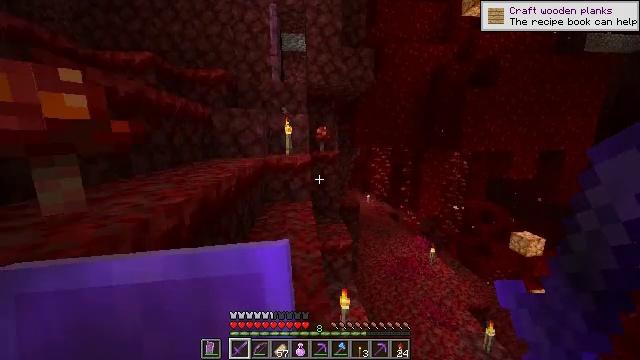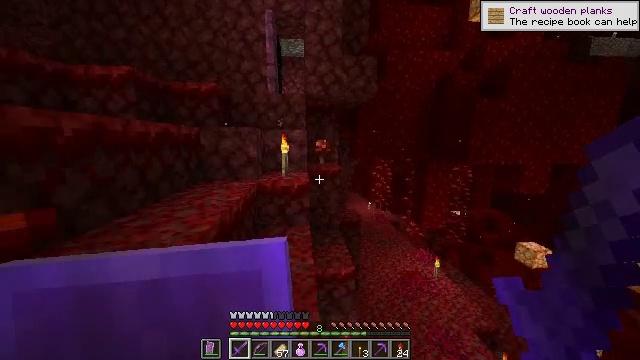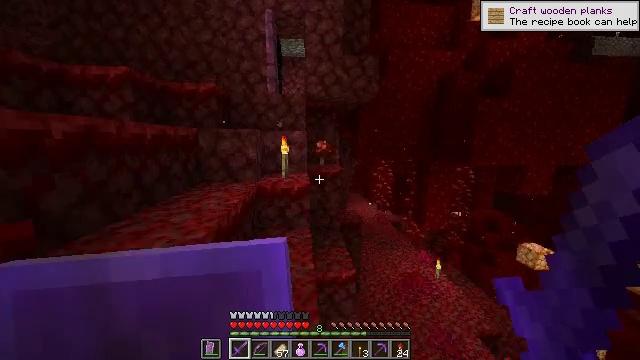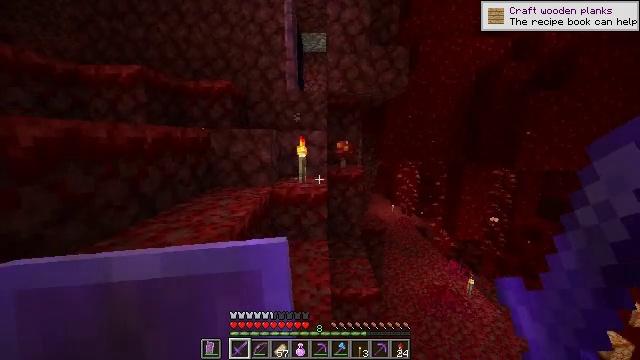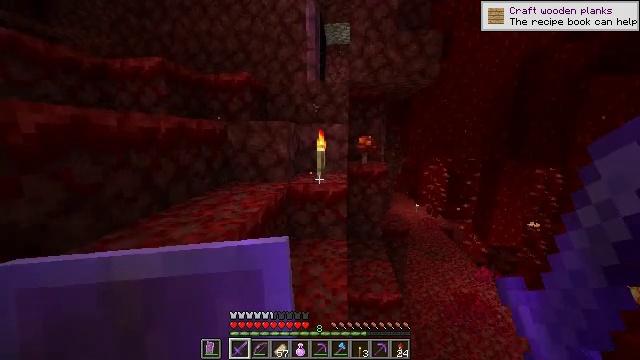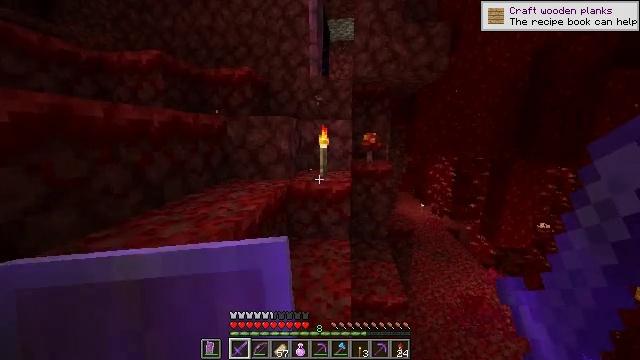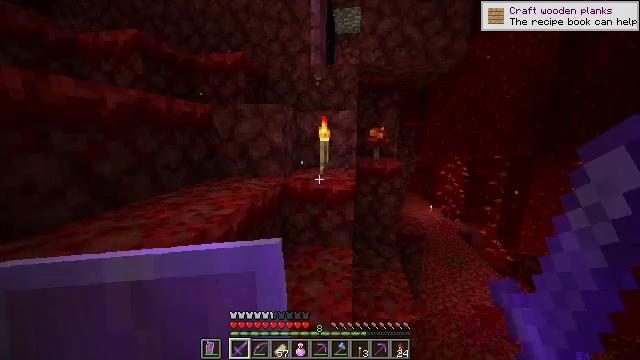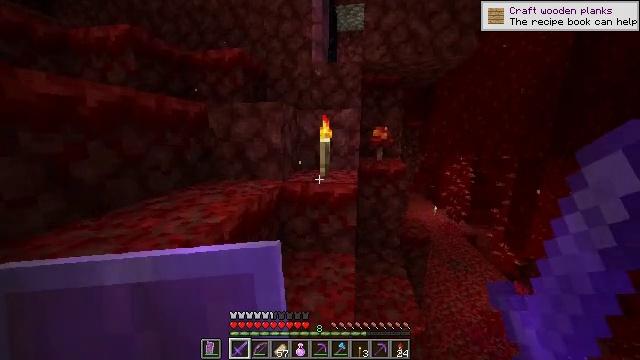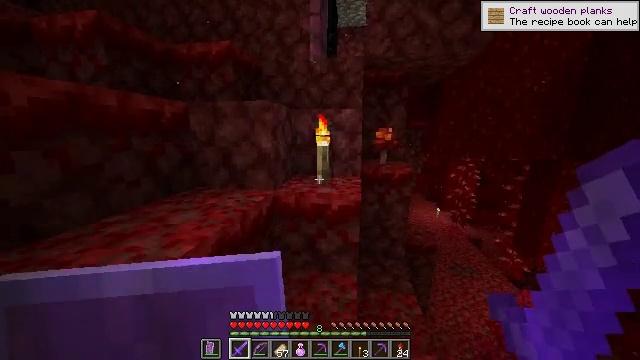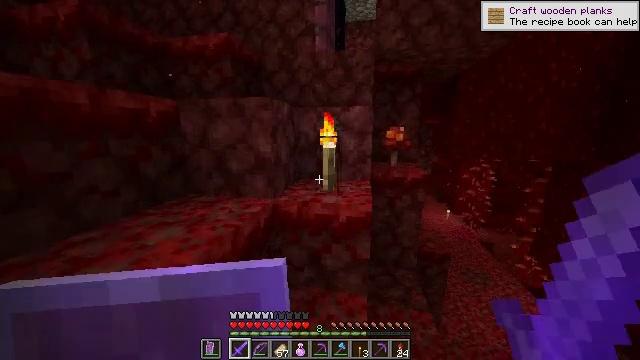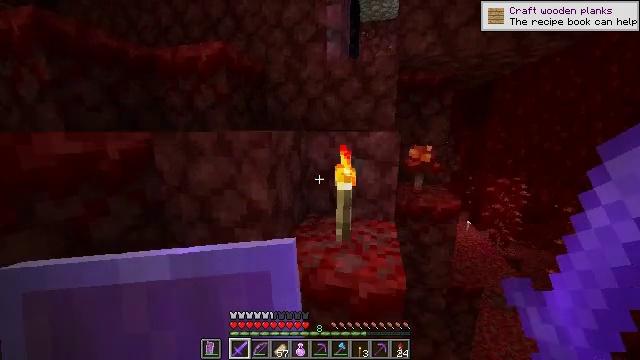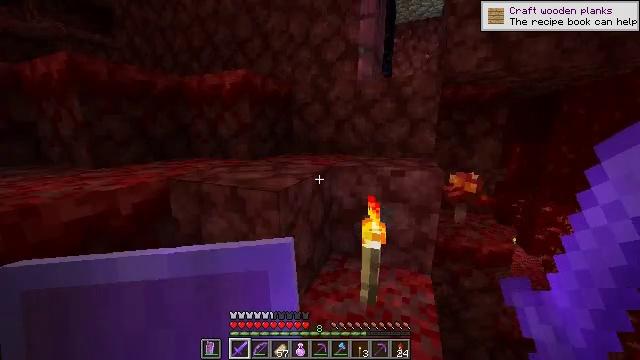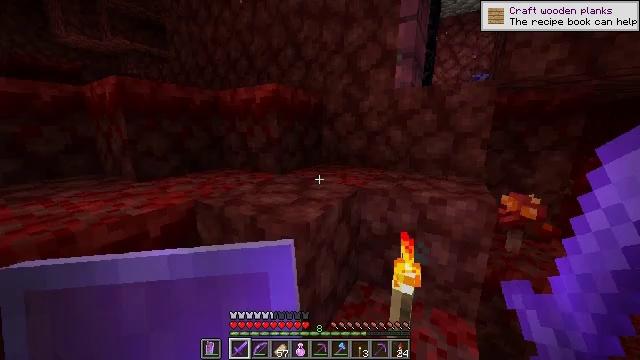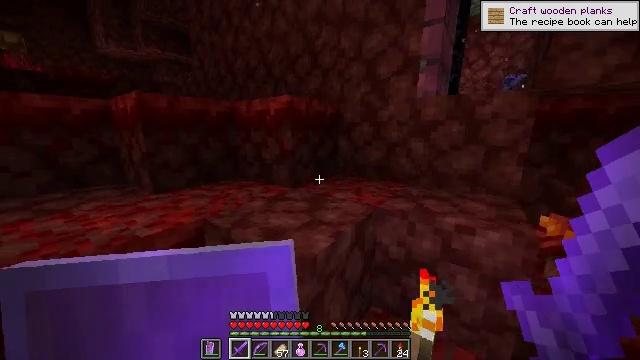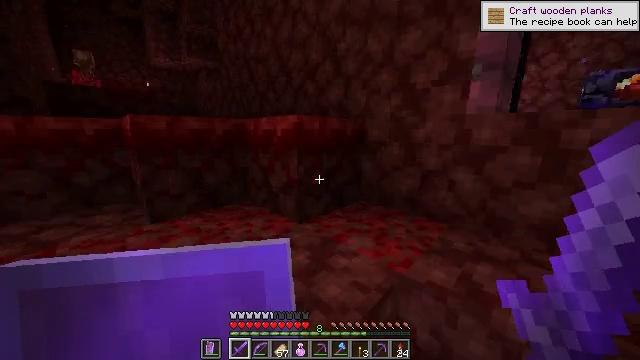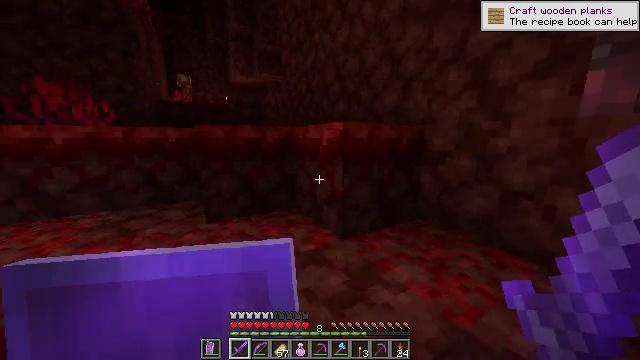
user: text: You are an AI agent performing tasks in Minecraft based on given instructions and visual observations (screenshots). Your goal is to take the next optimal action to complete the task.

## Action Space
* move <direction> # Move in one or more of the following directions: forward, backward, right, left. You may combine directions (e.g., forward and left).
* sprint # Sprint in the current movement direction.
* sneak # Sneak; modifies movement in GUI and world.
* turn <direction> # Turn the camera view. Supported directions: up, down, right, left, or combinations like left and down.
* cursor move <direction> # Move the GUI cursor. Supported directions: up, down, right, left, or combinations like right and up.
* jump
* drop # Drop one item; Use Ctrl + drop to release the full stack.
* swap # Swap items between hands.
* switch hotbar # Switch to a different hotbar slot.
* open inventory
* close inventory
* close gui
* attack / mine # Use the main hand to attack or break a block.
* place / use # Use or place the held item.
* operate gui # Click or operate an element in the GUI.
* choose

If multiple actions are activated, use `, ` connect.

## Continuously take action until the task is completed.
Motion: motion action
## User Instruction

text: Attack the ground to pick up warped fungus.
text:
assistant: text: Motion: move forward, sprint, jump
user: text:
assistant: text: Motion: move forward, sprint, jump
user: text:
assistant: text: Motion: move forward, sprint, turn left, jump
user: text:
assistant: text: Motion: move forward, sprint, turn left
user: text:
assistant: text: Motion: move forward, sprint, turn left
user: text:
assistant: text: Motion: move forward, sprint, turn left
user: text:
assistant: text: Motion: move forward, sprint
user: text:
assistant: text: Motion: move forward, sprint
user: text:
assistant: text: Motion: move forward, sprint, turn left
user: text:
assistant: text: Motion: move forward, sprint, turn left, jump
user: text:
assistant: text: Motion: move forward, sprint, turn left, jump
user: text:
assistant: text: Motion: move forward, sprint, turn left, jump
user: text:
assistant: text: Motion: move forward, sprint, turn left, jump
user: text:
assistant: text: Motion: move forward, sprint, turn left, jump
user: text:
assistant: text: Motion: move forward, sprint, turn left and up, jump
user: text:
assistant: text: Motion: move forward, sprint, turn left and up
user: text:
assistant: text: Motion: move forward, sprint, turn left and up
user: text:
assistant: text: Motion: move forward, sprint, turn left
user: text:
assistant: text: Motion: move forward, sprint
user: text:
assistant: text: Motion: move forward, sprint, turn left
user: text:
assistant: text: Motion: move forward, sprint, turn left and down, jump
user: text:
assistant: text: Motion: move forward, sprint, turn left and down, jump
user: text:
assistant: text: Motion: move forward, sprint, turn left and down, jump
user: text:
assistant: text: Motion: move forward, sprint, jump
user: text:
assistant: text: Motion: move forward, sprint
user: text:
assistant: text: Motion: move forward, sprint
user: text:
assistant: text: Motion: move forward, sprint
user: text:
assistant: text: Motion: move forward, sprint
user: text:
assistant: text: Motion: move forward
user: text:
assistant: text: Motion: move forward